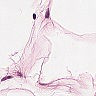
Metastatic tissue present: no